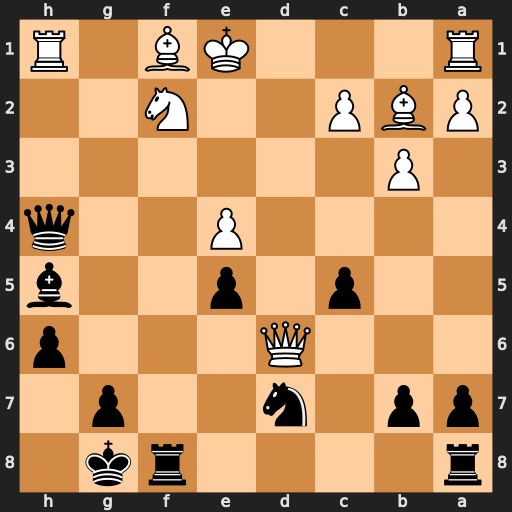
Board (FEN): r4rk1/pp1n2p1/3Q3p/2p1p2b/4P2q/1P6/PBP2N2/R3KB1R
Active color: b
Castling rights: KQ
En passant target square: -
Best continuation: Qxf2#